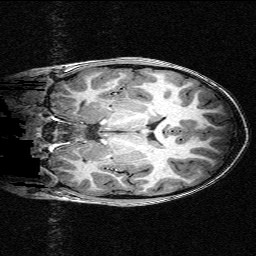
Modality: T1w
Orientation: coronal
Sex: male
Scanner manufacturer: siemens
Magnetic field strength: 3 T
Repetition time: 2.3 s
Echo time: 0.00336 s